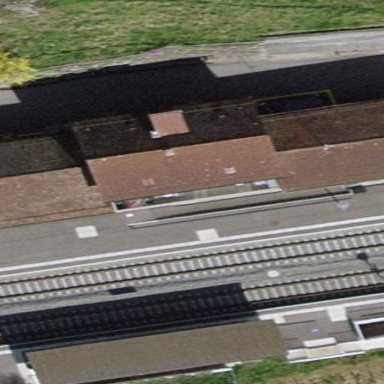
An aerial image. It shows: Train station with gabled roof.